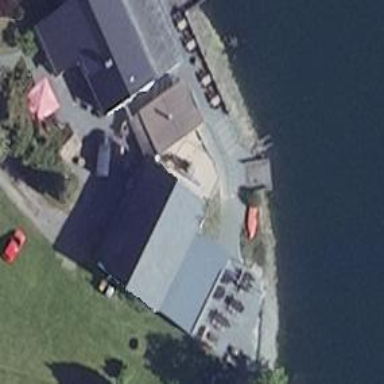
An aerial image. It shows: Shed.